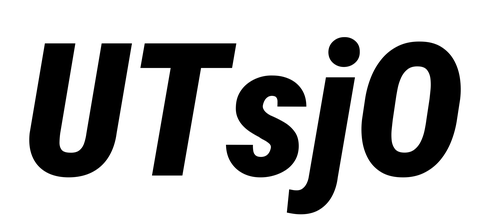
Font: Roboto-Italic_Condensed_Black_Italic